Question: I'm trying to create a query to find what is the total amount owed by each customer to the company. It is the 'GROUP BY customerNumber' in the sub query that is creating the problem.
'''
SELECT customerName,
customers.customerNumber,
SUM(quantityOrdered * priceEach) - ( SELECT SUM(amount) AS MoneyPayed FROM payments GROUP BY customerNumber ) AS AmountOwed
FROM payments
INNER JOIN customers ON payments.customerNumber = customers.customerNumber
INNER JOIN orders ON customers.customerNumber = orders.customerNumber
INNER JOIN orderdetails ON orders.orderNumber = orderdetails.orderNumber
GROUP BY customerNumber;
'''
The tables I'm trying to link are 'payments' and 'orderdetails'.
When I get rid of the 'GROUP BY' I get results in negatives as the total 'SUM' of amount is subtracted from each row of 'SUM(quantityOrdered * priceEach)'.
How can I change this so that I can return multiple rows from payments to subtract from 'SUM(quantityOrdered * priceEach)' from the order details table.
Link to DB as StackOverflow doesn't allow me to post images

Thanks for help, sorry if format is bad, this is my first post.
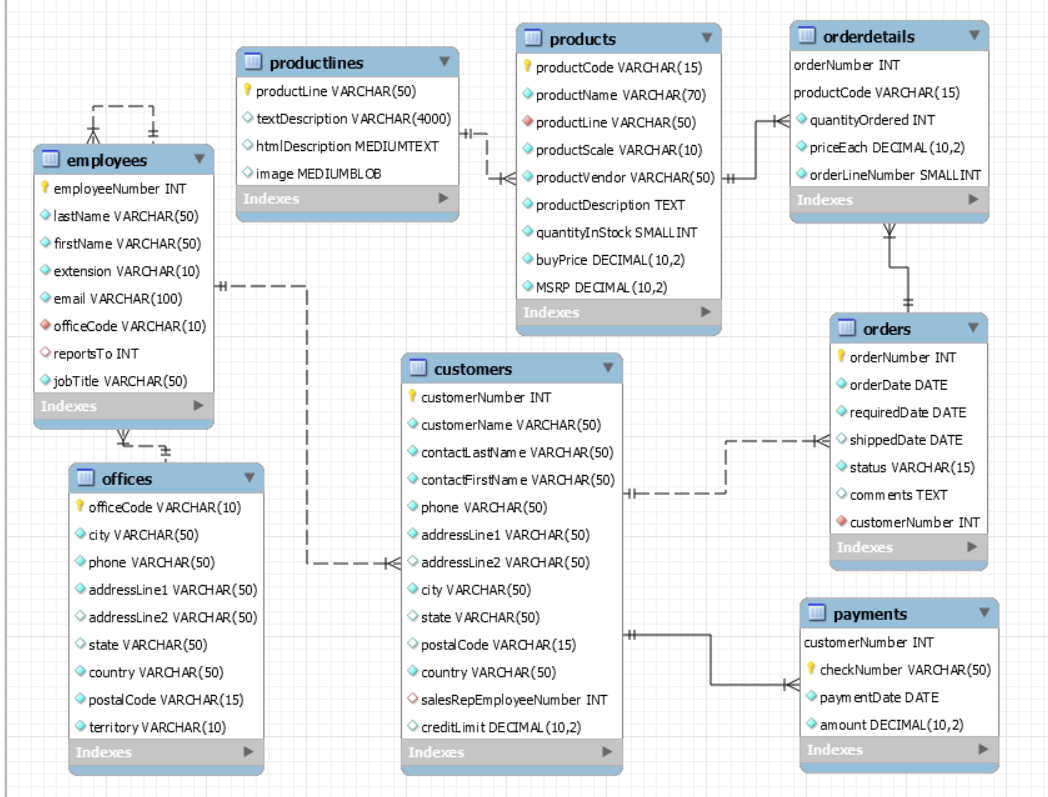
Answer: You will need a couple of subqueries to meet your requirement. Let us break it down.
First, you need the total value of orders from each customer. You're very close to the correct query for that. It should be
'''
SELECT orders.customerNumber,
SUM(orderdetails.quantityOrdered * orderdetails.priceEach) owed
FROM orders
JOIN orderdetails ON orders.orderNumber = orderdetails.orderNumber
GROUP BY orders.customerNumber
'''
This subquery's result set gives customerNumber and owed, the amount owed. Notice that orders::orderdetails is a one::many relationship, so we're sure we're counting each detail just once, so the SUMs will be correct.
Next we need the amount paid by each customer. This subquery is fairly simple.
'''
SELECT customerNumber,
SUM(amount) paid
FROM payments
GROUP BY customerNumber
'''
Now for the operation you're missing in your question: we need to join these two subqueries to your customers table.
'''
SELECT customers.customerName, customers.customerNumber
owed.owed - paid.paid balance
FROM customers
LEFT JOIN (
SELECT orders.customerNumber,
SUM(orderdetails.quantityOrdered * orderdetails.priceEach) owed
FROM orders
JOIN orderdetails ON orders.orderNumber = orderdetails.orderNumber
GROUP BY orders.customerNumber
) paid ON customers.customerNumber = paid.customerNumber
LEFT JOIN (
SELECT customerNumber,
SUM(amount) paid
FROM payments
GROUP BY customerNumber
) owed ON customers.customerNumber = owed.customerNumber
'''
See how this works? We join a table and two subqueries. Each subquery has either zero or one rows for each row in the table, so we need not use SUMs or GROUP BY in the outer query.
There's only one complication left: what if a customer has never paid anything? Then the value of paid.paid will be NULL after the LEFT JOIN operation. That will force the value of 'owed - paid' to be NULL. So we need more smarts in the SELECT statement to yield correct sums.
'''
SELECT customers.customerName, customers.customerNumber
COALESCE(owed.owed,0) - COALESCE(paid.paid,0) balance
...
'''
<URL> is equivalent to .
In queries or subqueries with JOIN operations, always mention 'table.column' instead of just 'column'. The next person to work on your query will thank you.